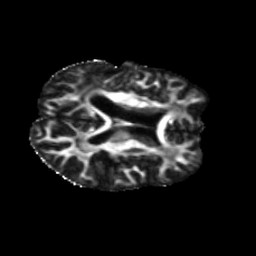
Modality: FA
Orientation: axial
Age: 58
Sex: female
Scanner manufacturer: siemens
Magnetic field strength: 3 T
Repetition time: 5.47 s
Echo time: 0.0854 s